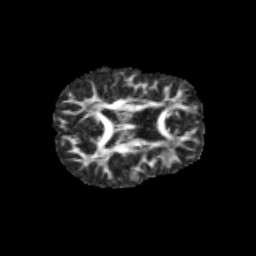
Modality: FA
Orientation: axial
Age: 13
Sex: female
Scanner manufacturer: siemens
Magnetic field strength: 3 T
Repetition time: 3.8 s
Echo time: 0.07 s